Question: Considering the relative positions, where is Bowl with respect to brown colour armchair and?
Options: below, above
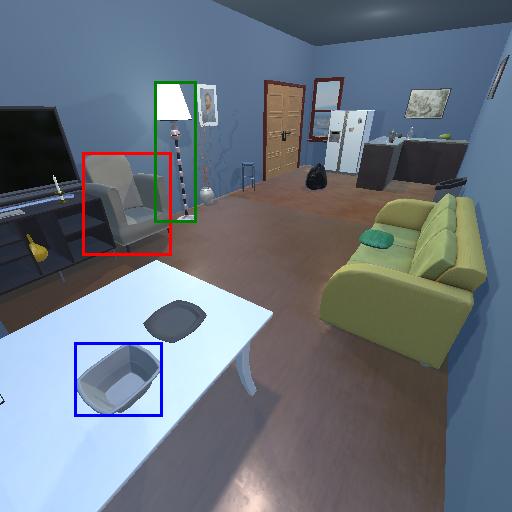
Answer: below